Interaction volume radius: 5 \u00c5
Interaction volume height: 10 \u00c5
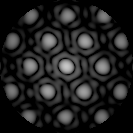
Disorder parameter: 0.1198